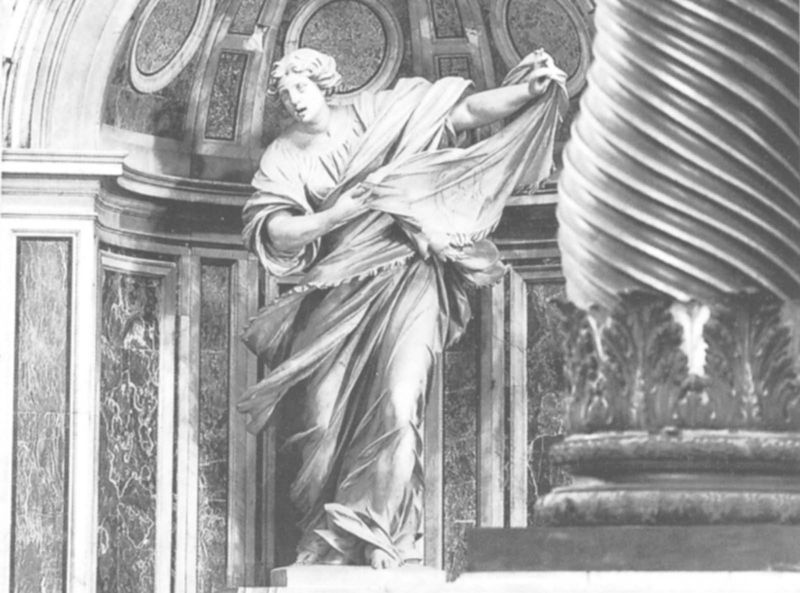
Titel: Hl. Veronika
Künstler: Francesco Mocchi
Standort: Rom, S. Pietro (EU - I - Latium)
Schlagwörter: gott, körper, weiß, bewegung, frau, frisur, grau, haar, marmor, mund, reden, schwarz, säule, zeichnung, tuch, ornament, bart, architektur, arme, augen, falten, gesicht, halten, mensch, sockel, stein, wind, figur, fransen, gewand, haare, stoff, innen, locken, kreis, engel, putte, skulptur, statue, schwung, haltung, kuppel, wehen, detail, ganzfigurig, faltenwurf, plastik, podest, zeigen, transparenz, foto, fotografie, barfuss, nische, offen, rechteck, religion, schwarz weiss, gewunden, rom, photo, christus, jesus, schreien, fangen, blattwerk, heilige, basis, spielbein, standbein, heilig, veronika, spirale, wendel, wandnische, rufen, petersdom, säulenschaft, halbkuppel, st. peter, aufgeregt, wehend, schweisstuch, blattornament, gelockt, windungen, heilige veronika, gewinde, offener, ht, fotze, startur, standbei, offener  mund, gesicht bart